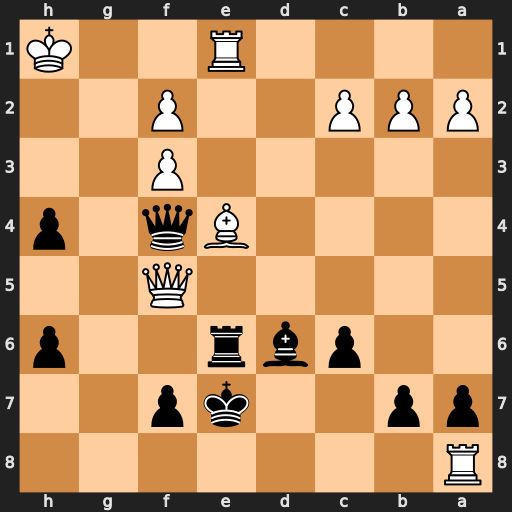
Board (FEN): R7/pp2kp2/2pbr2p/5Q2/4Bq1p/5P2/PPP2P2/4R2K
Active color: b
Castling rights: -
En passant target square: -
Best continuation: Qh2#